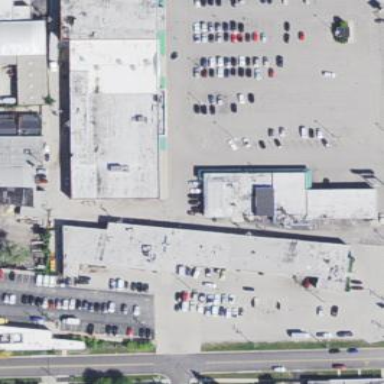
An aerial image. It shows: Paved parking area.